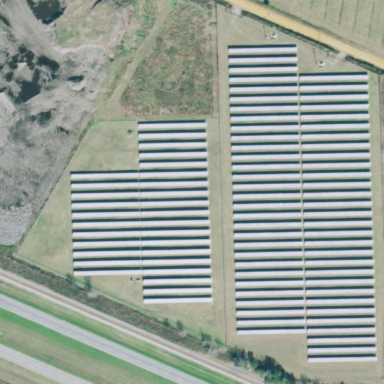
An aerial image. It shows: Solar power plant enclosed by fence. The plant generates electricity using photovoltaic technology.